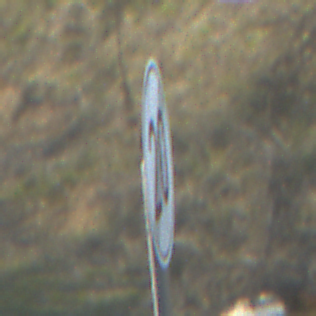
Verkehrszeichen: EndeGeschwindigkeit20
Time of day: MorningAfternoon
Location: Outdoor (Nature)
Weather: Clear
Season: NotSpecified
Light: Natural